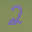
Label: 2